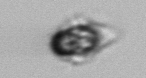
Label: Mesodinium